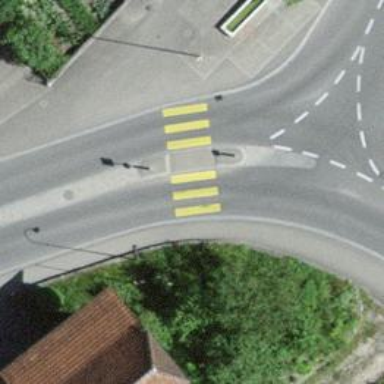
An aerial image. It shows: Marked road crossing.